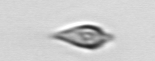
Label: Oxytoxum